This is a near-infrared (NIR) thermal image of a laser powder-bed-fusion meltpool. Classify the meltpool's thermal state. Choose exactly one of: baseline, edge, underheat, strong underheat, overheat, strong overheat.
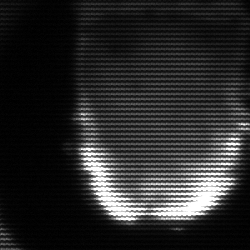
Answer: baseline